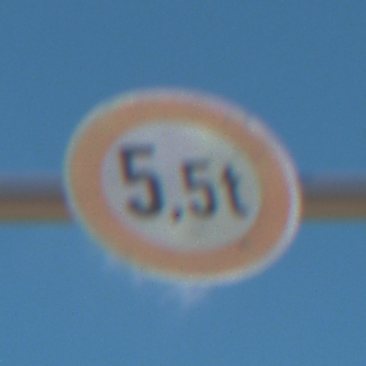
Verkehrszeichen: TatsaechlicheMasse
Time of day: Midday
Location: Outdoor (Nature)
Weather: PartlyCloudy
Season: NotSpecified
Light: Natural